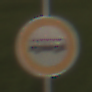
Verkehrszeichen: VerbotKraftomnibusse
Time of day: MorningAfternoon
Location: Outdoor (Nature)
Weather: PartlyCloudy
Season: NotSpecified
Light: Natural